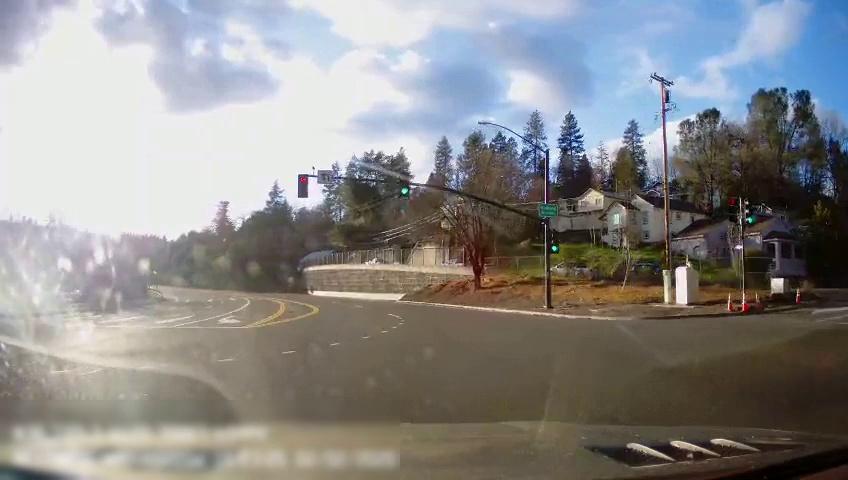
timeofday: Day
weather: Sunny
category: Drivable Space
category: Vehicles | Truck
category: Lanes | Current Lane
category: Lanes | Opposite Lane
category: Lanes | Opposite Lane
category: Lanes | Opposite Lane
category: Lanes | Current Lane
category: Lanes | Opposite Lane
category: Traffic | Lights
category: Traffic | Lights
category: Traffic | Lights
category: Traffic | Signs
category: Traffic | Lights
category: Traffic | Signs
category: Traffic | Lights